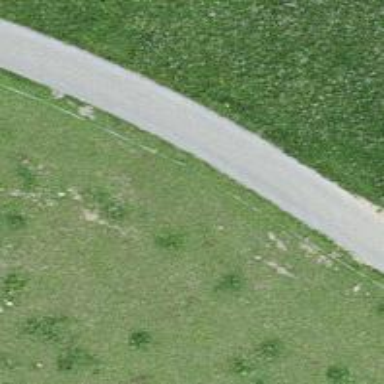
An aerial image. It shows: Track with grade 1 quality.